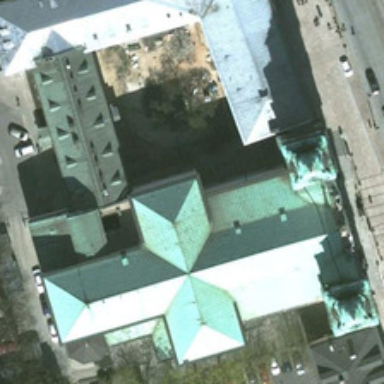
A church is near a road with several cars .